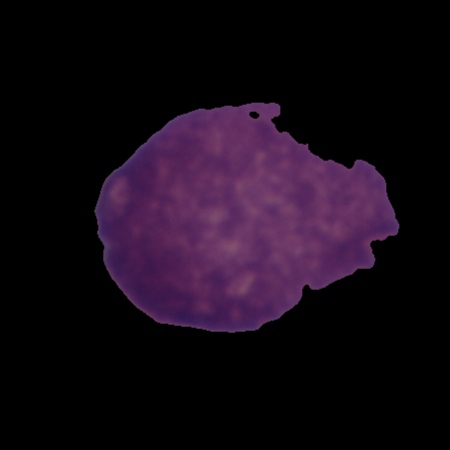
Label: cancer